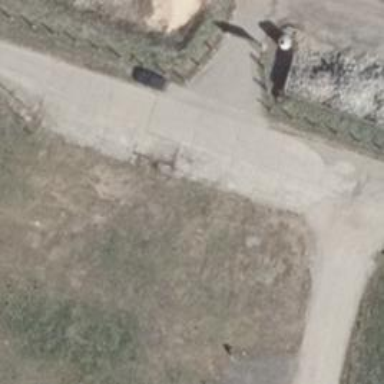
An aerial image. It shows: Unclassified road with surface made of concrete plates.